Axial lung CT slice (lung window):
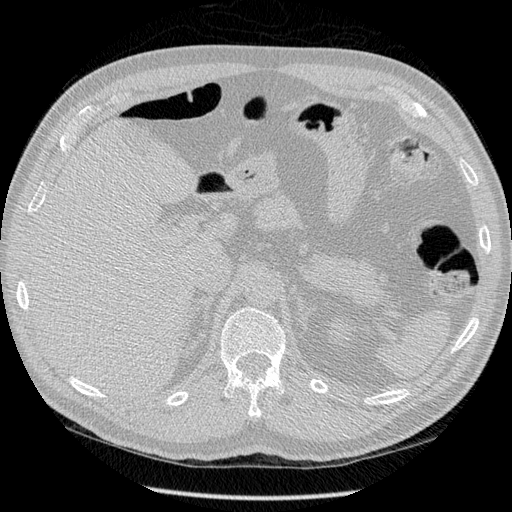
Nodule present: no